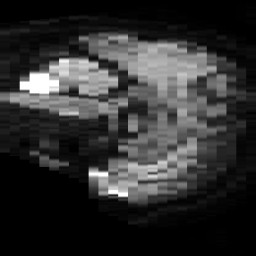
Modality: TRACE
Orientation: sagittal
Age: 59
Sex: male
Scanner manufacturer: philips
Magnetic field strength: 3 T
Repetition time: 4.139 s
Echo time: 0.06119 s